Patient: sex M, age 51
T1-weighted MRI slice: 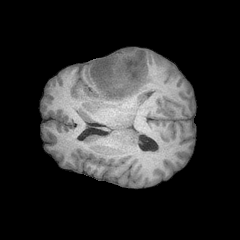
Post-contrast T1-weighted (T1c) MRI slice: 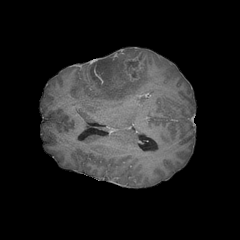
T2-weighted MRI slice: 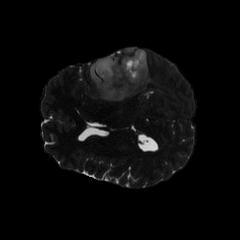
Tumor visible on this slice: yes
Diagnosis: Astrocytoma, IDH-mutant
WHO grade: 4